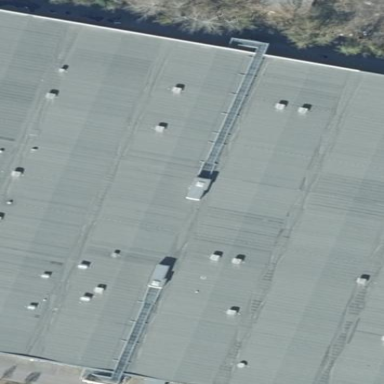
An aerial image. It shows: Commercial building.